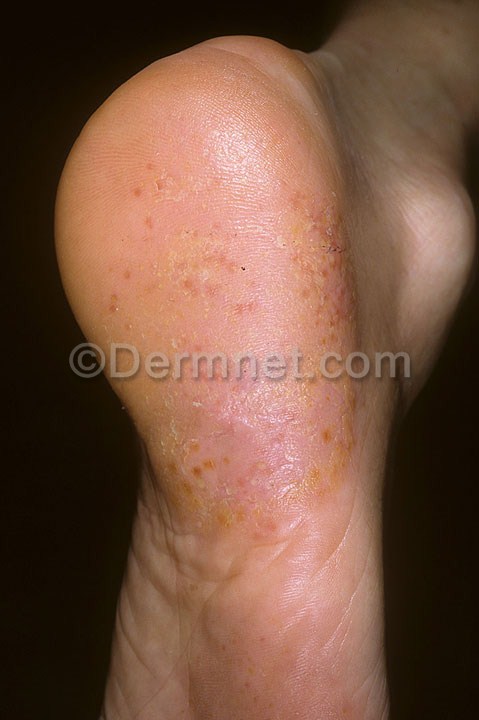
Disease: Psoriasis pictures Lichen Planus and related diseases